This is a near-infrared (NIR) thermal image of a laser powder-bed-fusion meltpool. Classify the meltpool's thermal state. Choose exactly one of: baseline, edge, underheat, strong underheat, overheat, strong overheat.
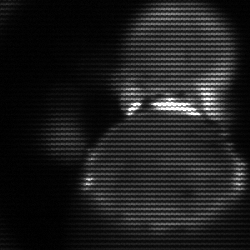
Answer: edge